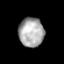
Tissue: prostate
Cell type: T cells
Senescence score: 0.2911
Nuclear area (px): 725
Mean DAPI intensity: 169.199